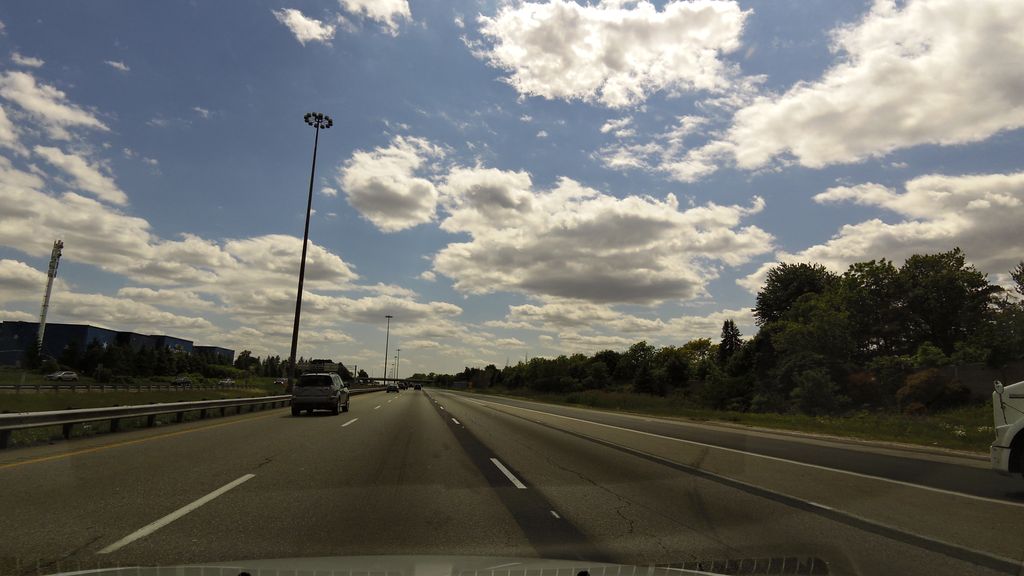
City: hamilton